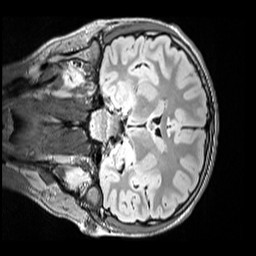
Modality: FLAIR
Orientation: coronal
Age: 13
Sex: male
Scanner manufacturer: siemens
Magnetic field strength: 3 T
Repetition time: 5 s
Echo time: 0.388 s